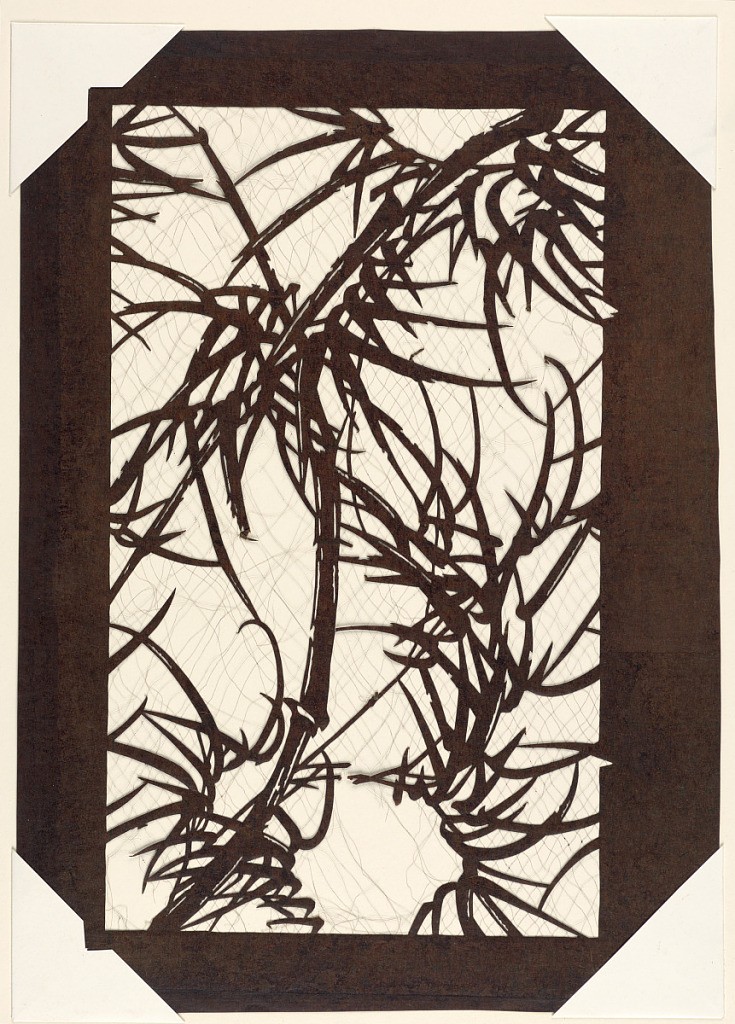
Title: Bamboo
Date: late 18th - early 19th century
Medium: Mulberry paper (kozo washi) treated with fermented persimmon tannin (kakishibu), and silk threads (itoire)
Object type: Katagami
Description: A single piece of bamboo or (take) is curved diagonally with sprigs of leaves naturally dispersed around the shoot. Silk threads have been added to support the overall structure.